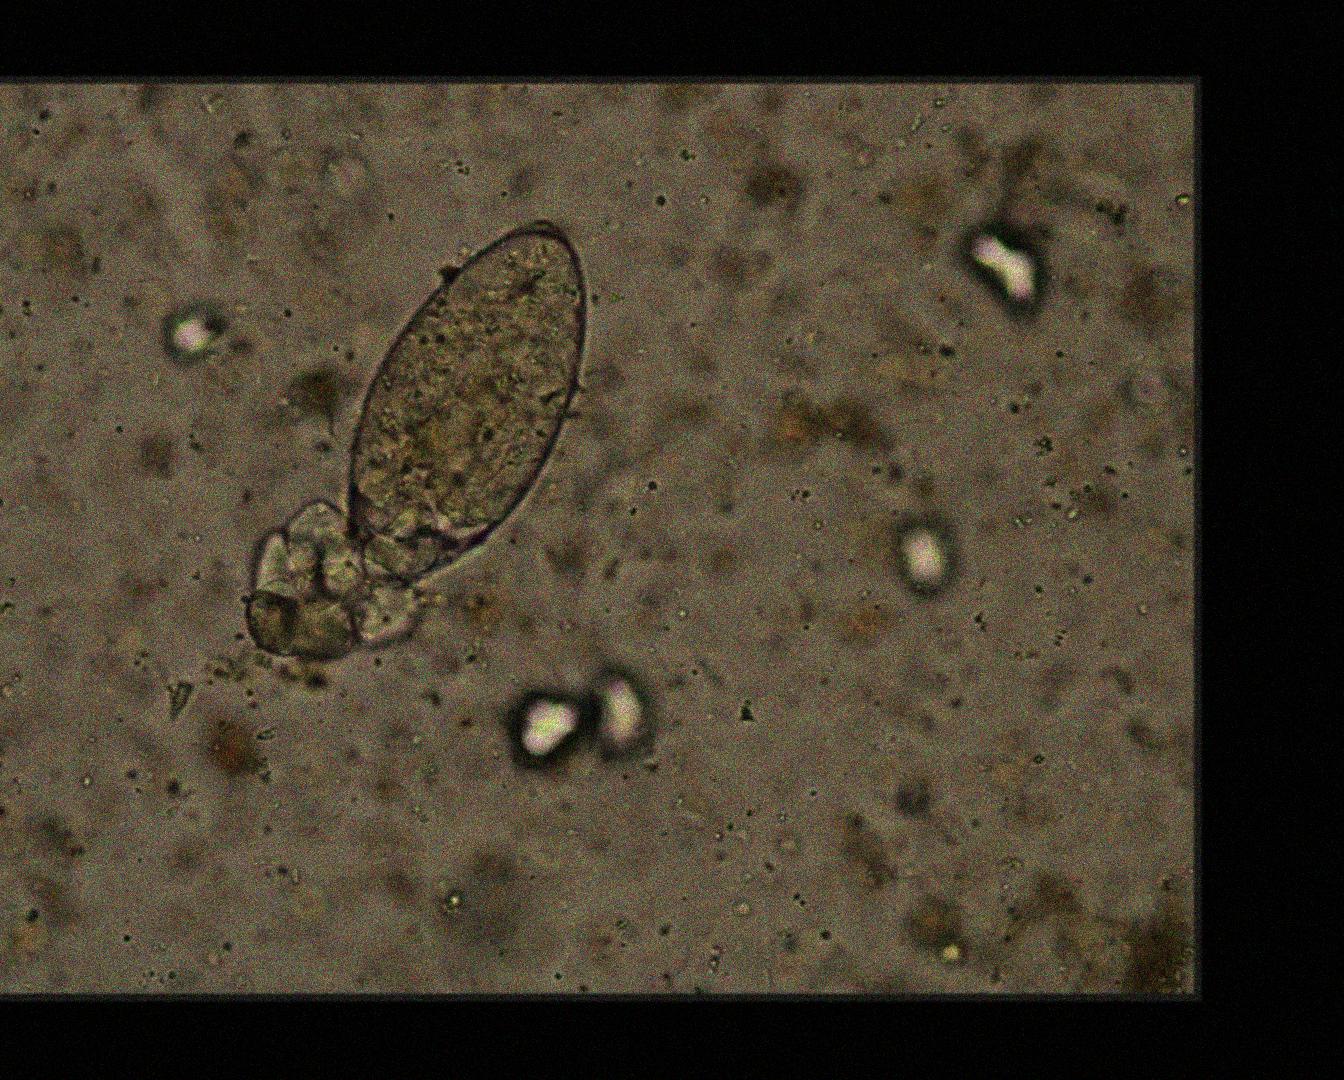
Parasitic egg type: Fasciolopsis buski